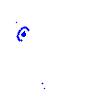
Particle: electron